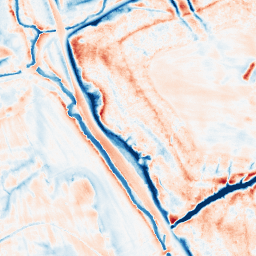
Category: trend_removal
Decomposition family: local_polynomial
Decomposition parameters: window_size: 21
degree: 3
Upsampling method: quadratic
Upsampling parameters: scale: 8
Upsampling scale: 8